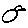
Label: bird